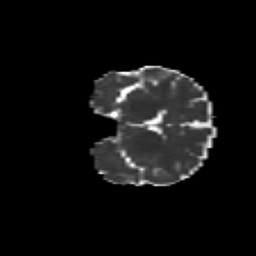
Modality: MD
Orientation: coronal
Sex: female
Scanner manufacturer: siemens
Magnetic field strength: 3 T
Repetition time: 5 s
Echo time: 0.071 s